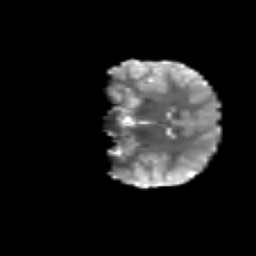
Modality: T2w
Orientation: coronal
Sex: female
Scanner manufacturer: siemens
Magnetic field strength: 3 T
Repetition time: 5 s
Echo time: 0.071 s